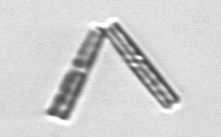
Label: Thalassionema